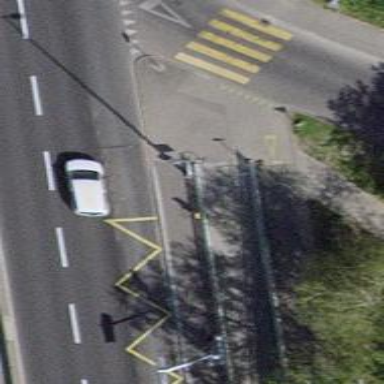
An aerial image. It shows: Cycle barrier.